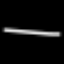
Label: line